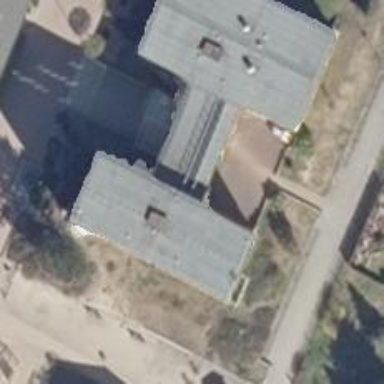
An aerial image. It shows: School.